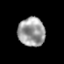
Tissue: prostate
Cell type: T cells
Senescence score: 0.3484
Nuclear area (px): 761
Mean DAPI intensity: 156.381